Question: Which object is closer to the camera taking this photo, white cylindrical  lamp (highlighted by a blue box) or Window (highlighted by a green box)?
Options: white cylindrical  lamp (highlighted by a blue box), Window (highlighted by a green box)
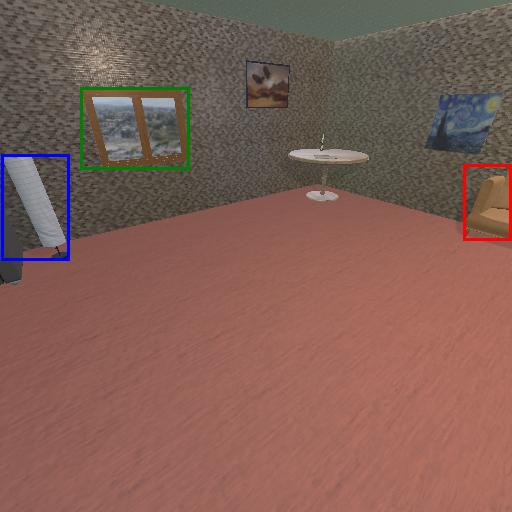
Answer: white cylindrical  lamp (highlighted by a blue box)